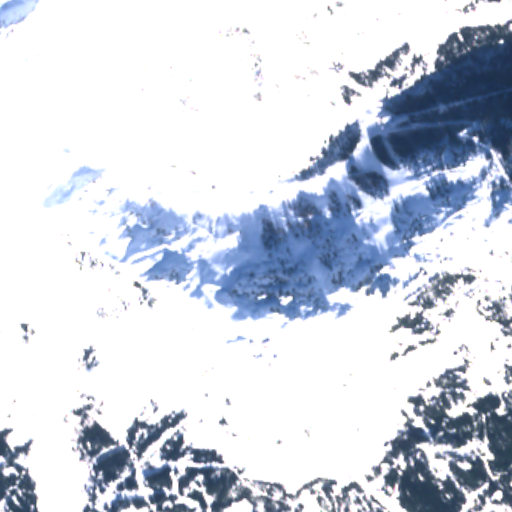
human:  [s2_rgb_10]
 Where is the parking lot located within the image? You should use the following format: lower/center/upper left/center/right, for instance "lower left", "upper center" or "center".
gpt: The parking lot is located in the upper right of the image.
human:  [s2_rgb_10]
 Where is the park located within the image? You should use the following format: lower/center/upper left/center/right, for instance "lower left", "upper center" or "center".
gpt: There is no park in the image.